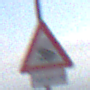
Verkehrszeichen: AmphibienwanderungRechts
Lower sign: LaengeEinerStrecke5
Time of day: Midday
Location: Outdoor (Nature)
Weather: PartlyCloudy
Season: NotSpecified
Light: Natural